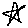
Label: star